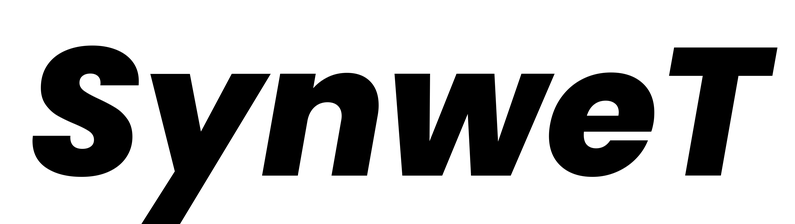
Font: Poppins-ExtraBoldItalic